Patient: sex M, age 61
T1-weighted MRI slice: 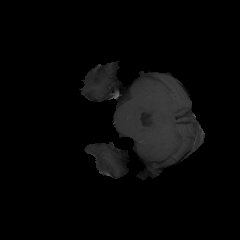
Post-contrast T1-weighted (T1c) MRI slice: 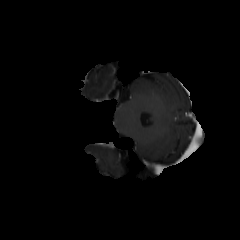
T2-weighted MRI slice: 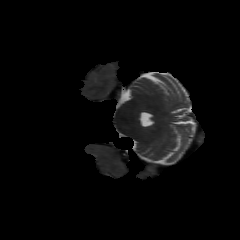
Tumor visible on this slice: no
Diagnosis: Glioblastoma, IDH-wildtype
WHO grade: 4